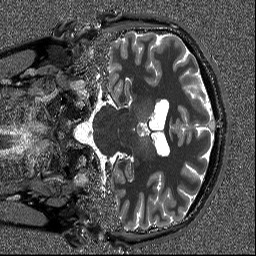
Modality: T1map
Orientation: coronal
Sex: male